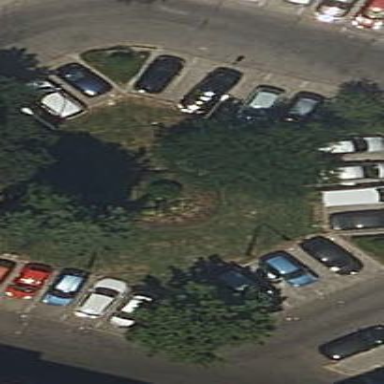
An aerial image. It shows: Garden that is leisure land.